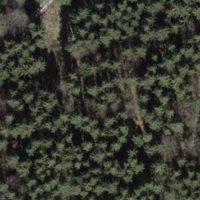
EUNIS habitat code: 43
Species observed at this site:
Chrysosplenium alternifolium